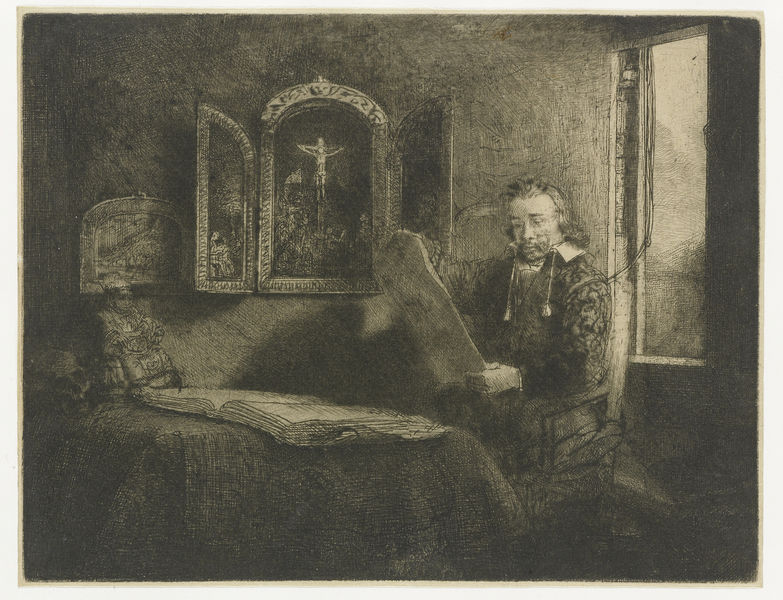
Titel: De apotheker Abraham Francen
Künstler: Rembrandt Harmensz. van Rijn
Standort: Amsterdam
Institution: Rijksmuseum
Schlagwörter: feder, flügel, mann, schatten, weiß, sitzen, fenster, haar, licht, rücken, schwarz, stuhl, tisch, zeichnung, bart, kragen, bild, mantel, blatt, schrift, düster, lesen, kordel, platte, betrachter, buch, kreuz, druck, schwarzweiss, stich, altar, rolle, pergament, karte, totenkopf, jesus, kreuzigung, brief, wams, kapelle, schriftrolle, leser, studieren, klappe, hausrock, triptychon, klappen, buddh